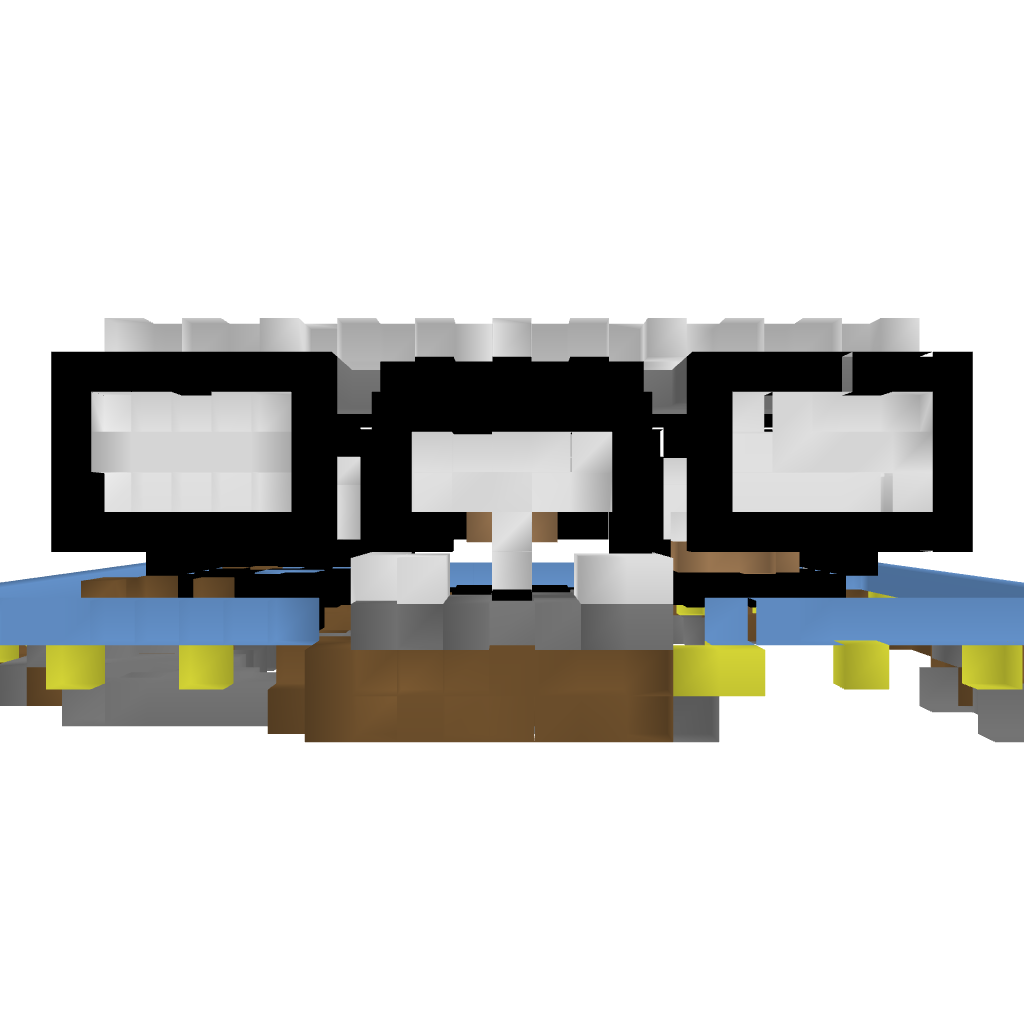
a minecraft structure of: Modern House #1 bad low quality